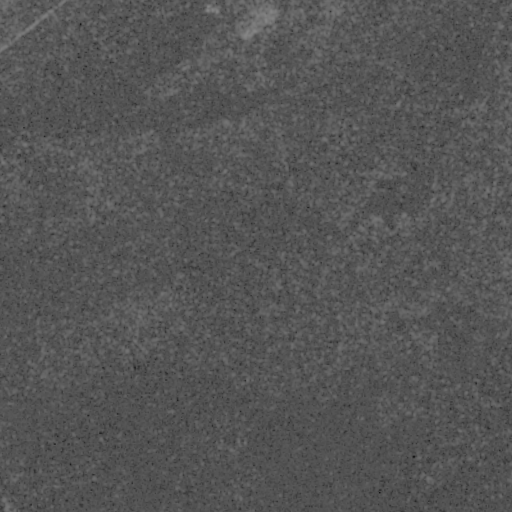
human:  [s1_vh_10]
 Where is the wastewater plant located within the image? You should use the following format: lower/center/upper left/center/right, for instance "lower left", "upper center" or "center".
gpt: The wastewater plant is located in the upper center of the image.
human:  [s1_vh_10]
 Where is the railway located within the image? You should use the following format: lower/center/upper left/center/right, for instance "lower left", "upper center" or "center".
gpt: The railway is located in the upper of the image.
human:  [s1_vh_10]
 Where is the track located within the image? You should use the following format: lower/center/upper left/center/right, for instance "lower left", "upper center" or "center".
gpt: There is no track in the image.

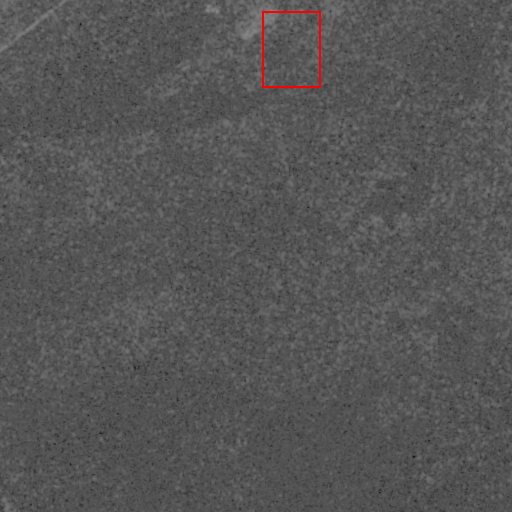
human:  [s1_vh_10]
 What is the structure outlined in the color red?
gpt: The structure outlined in red is a wastewater plant.
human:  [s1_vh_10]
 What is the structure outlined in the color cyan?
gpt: There is no cyan outline.